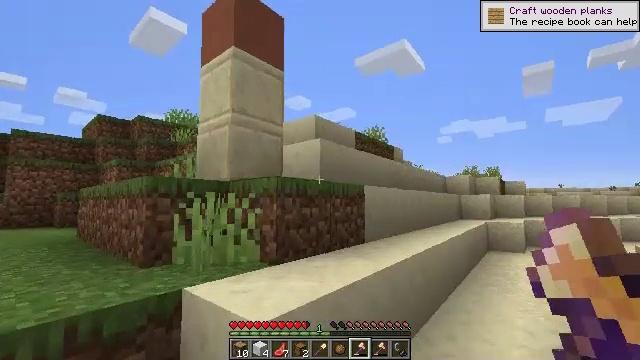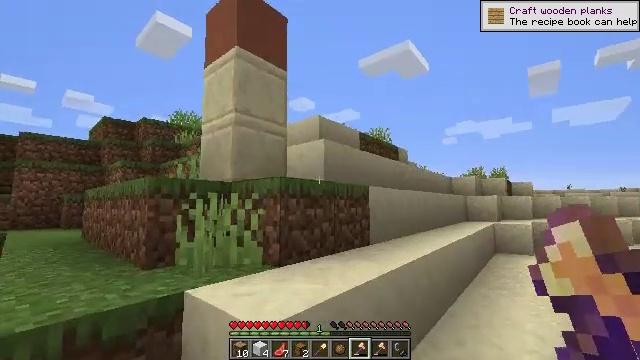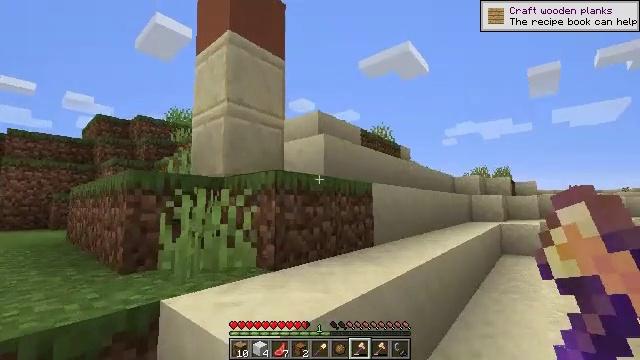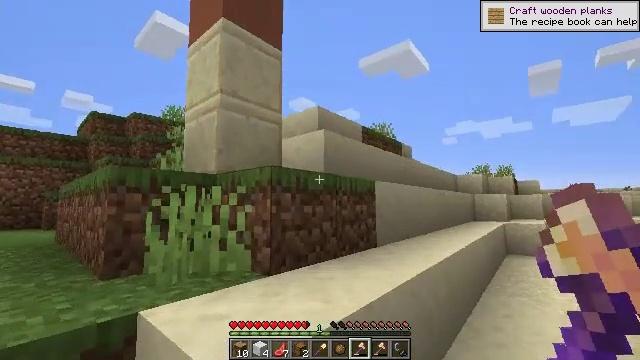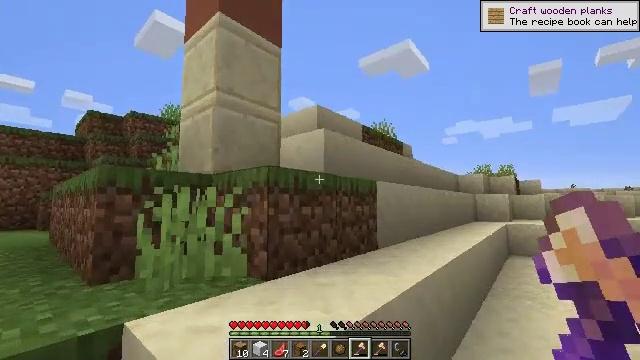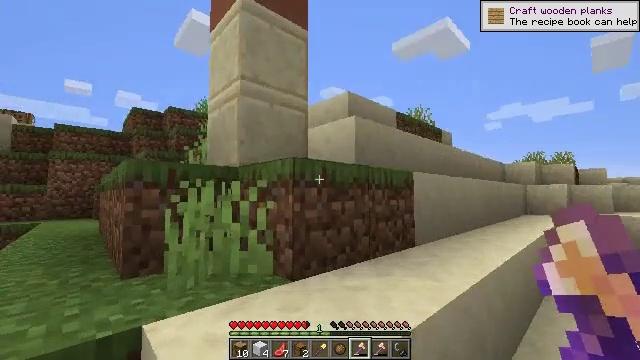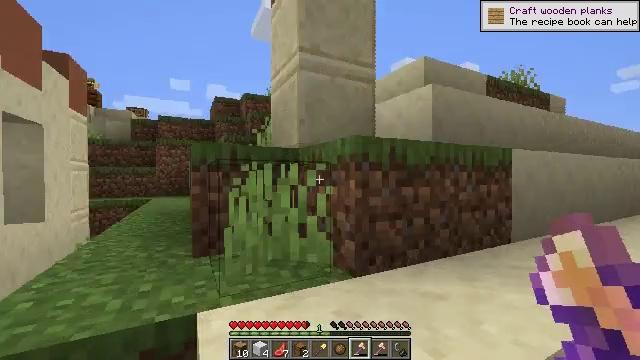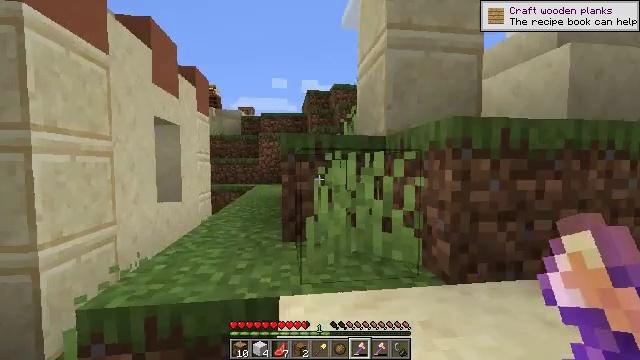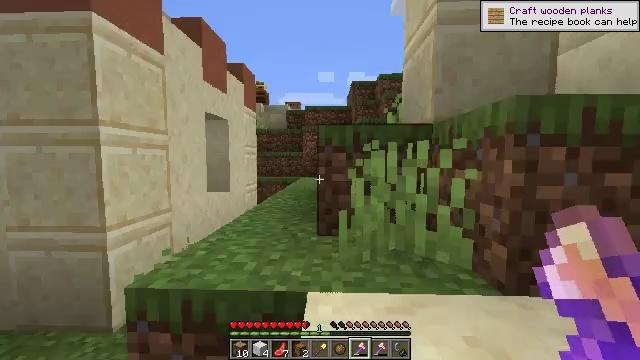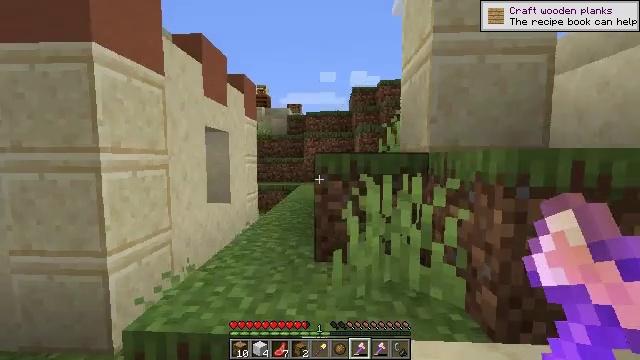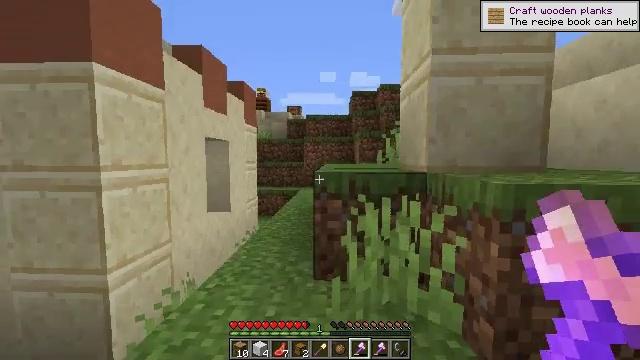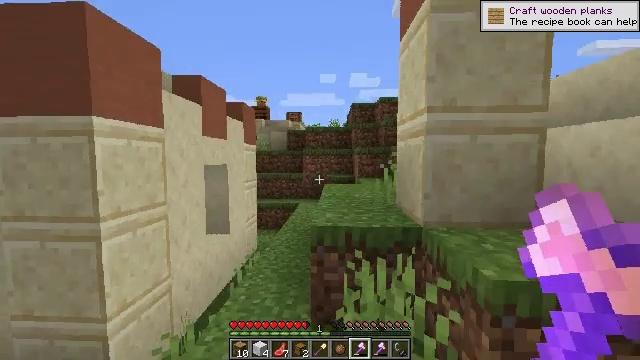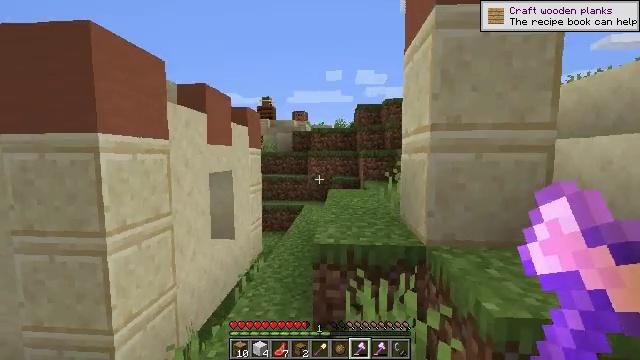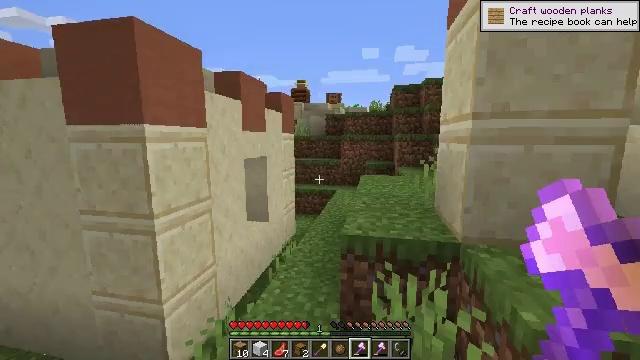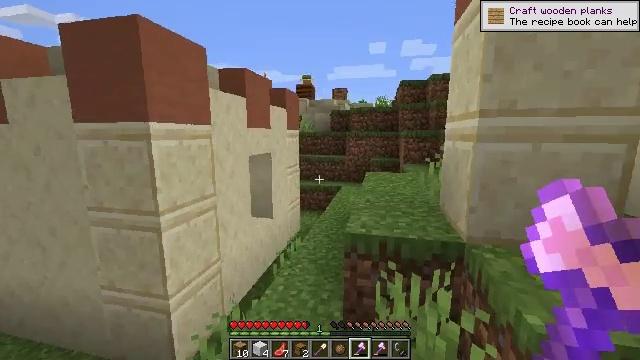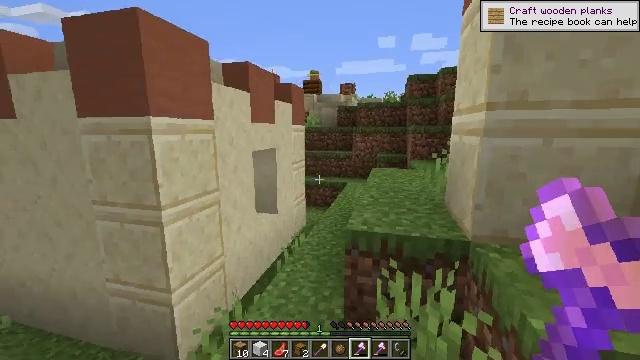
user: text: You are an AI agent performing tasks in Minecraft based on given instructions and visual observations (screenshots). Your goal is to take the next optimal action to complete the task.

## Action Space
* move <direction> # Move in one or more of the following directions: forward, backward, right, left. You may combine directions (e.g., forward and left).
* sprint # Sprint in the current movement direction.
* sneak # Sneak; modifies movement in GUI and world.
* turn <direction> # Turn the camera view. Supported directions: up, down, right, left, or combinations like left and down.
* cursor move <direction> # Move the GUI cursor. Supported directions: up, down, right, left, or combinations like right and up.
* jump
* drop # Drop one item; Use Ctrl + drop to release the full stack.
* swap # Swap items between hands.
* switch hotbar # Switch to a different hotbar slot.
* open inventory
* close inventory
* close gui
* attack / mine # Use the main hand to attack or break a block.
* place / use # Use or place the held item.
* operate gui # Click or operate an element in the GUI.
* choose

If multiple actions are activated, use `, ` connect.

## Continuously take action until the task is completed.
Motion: motion action
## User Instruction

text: Attack the chest to pick it up.
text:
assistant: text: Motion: move forward
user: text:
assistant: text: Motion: move forward
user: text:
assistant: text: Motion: move forward
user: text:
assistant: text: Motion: move forward
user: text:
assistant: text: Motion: move forward, turn left and down
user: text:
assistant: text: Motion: move forward, turn left and down
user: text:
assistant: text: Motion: move forward, turn left and down
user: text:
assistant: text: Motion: move forward, turn left and down
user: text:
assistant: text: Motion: move forward, jump
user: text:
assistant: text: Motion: move forward, jump
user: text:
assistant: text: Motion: move forward and move right, jump
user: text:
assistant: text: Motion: move forward and move right, turn left, jump
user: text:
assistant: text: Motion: move forward and move right, turn left and down
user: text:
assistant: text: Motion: move forward and move right, turn left
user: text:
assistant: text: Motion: move forward and move right, turn left
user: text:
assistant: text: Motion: move forward and move right, turn left
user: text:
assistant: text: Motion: move forward and move right, turn left
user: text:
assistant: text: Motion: move forward and move right, turn left, jump
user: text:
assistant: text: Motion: move forward and move right, turn left, jump
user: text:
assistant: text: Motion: move forward and move right, turn left, jump
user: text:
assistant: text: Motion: move forward and move right, turn left, jump
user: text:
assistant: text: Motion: move forward and move right, turn left, jump
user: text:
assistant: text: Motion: move forward and move right, turn left, jump
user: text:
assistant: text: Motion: move forward and move right, turn left
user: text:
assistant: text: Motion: move forward and move right, turn left
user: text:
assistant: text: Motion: move forward and move right, turn left
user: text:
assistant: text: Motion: move forward and move right
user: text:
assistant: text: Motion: move forward and move right
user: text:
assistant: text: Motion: move forward and move right, turn left
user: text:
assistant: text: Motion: move forward, turn left and down